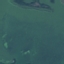
Label: SeaLake